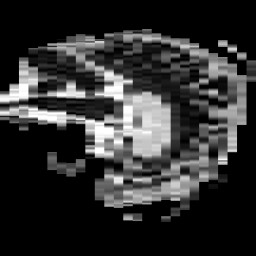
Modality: ADC
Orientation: sagittal
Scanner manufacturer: philips
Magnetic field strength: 3 T
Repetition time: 4.202 s
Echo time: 0.05978 s